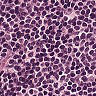
Metastatic tissue present: no